Question: I'm working on a PowerPivot project, and I need to convert a date to another format.
My SQL Server Analysis Cube provides me a Time dimension including a date attribute.
I want to convert it to a dd/mm/yyyy format to create a reference to another data source (Excel file).

I tried to convert it by using standard DAX date functions but it's not recognized as a date, it's seems it is due to the name of the day added as a prefix.
How can I transform it to the dd/mm/yyyy format ? How to extract the sub string after the comma ?
Thanks !
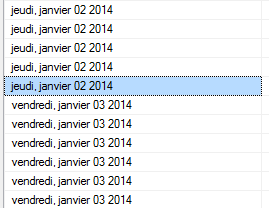
Answer: I used the following data to test my solution out.

You can use the SEARCH function to find the first instance of a string. So I can parse just the date portion out with the following formula:
'''
=right([Datefield],(LEN([Datefield])-SEARCH(",",[Datefield])-1))
'''
It gets the substring starting at the character after the comma through the end of the string.
The DATEVALUE function takes a string that represents a date and turns it into a date. I can combine that with my previous function:
'''
=datevalue(right([Datefield],(LEN([Datefield])-SEARCH(",",[Datefield])-1)))
'''
In the picture below, the first column is the original data. The second column is the function that parses out the substring for the date. The third column takes the datevalue of that date string in the second column. The fourth column is the all in one formula with both the substring and the datevalue.